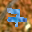
Label: 7